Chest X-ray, AP view. Patient: 45 years old, sex M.
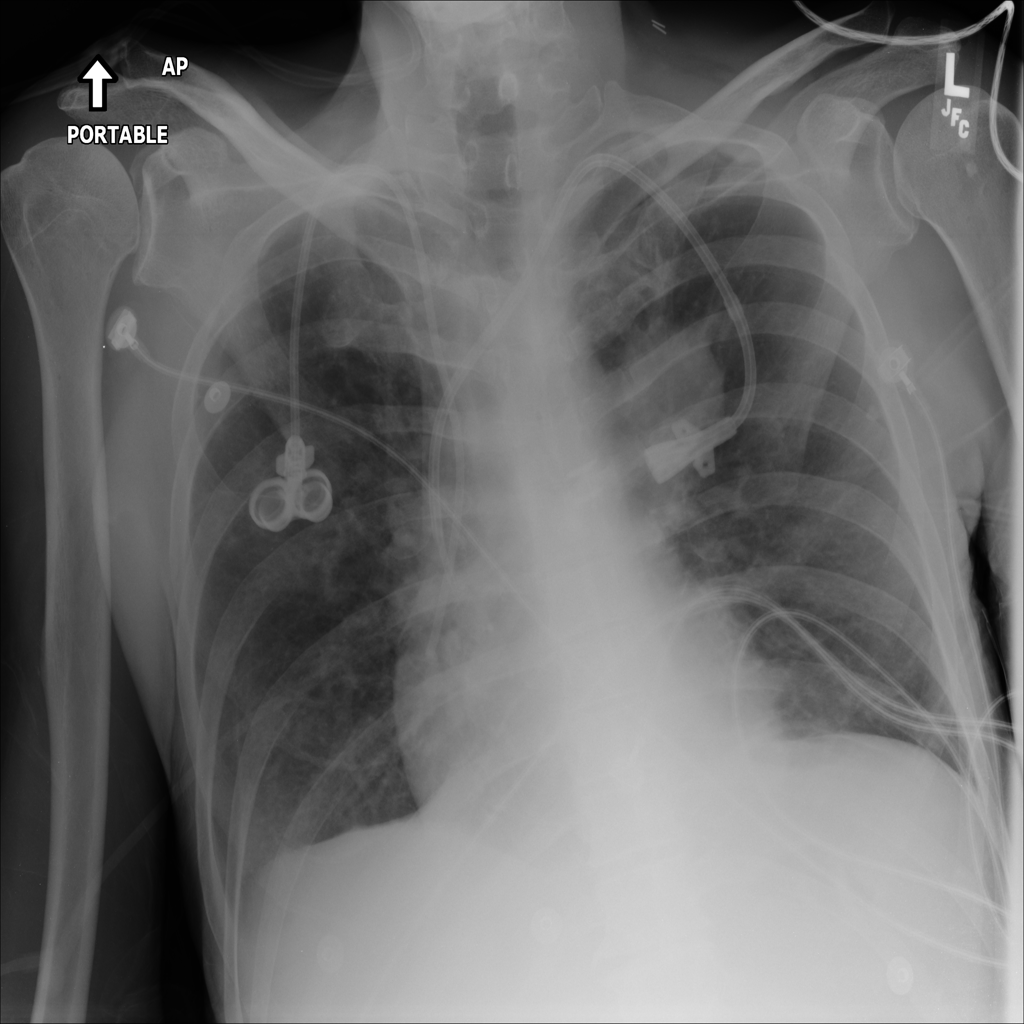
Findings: Nodule